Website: macys
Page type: account-selection
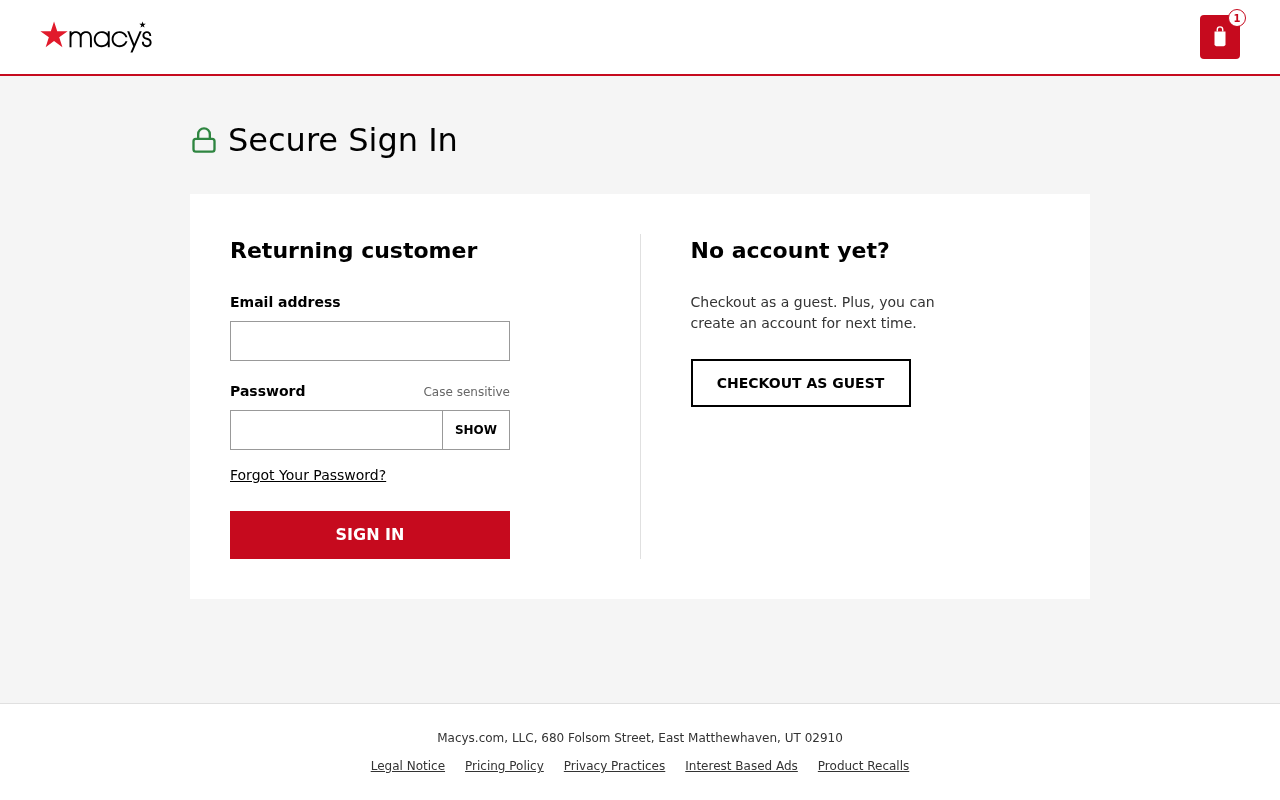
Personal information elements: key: PII_EMAIL
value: kathryn.robbins@gmail.com
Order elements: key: ORDER_NUM_ITEMS
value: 1